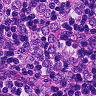
Metastatic tissue present: yes